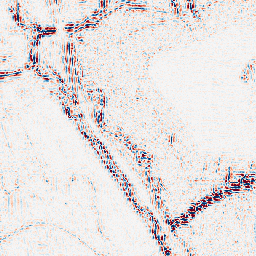
Category: wavelet
Decomposition family: wavelet_reverse_biorthogonal
Decomposition parameters: wavelet: rbio2.4
level: 2
Upsampling method: lanczos
Upsampling parameters: scale: 2
Upsampling scale: 2